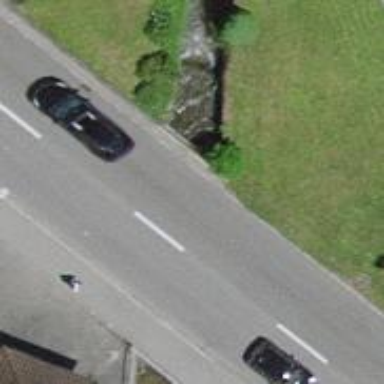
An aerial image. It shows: Tunnel.